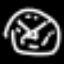
Label: clock